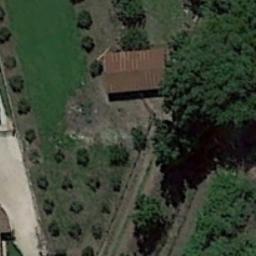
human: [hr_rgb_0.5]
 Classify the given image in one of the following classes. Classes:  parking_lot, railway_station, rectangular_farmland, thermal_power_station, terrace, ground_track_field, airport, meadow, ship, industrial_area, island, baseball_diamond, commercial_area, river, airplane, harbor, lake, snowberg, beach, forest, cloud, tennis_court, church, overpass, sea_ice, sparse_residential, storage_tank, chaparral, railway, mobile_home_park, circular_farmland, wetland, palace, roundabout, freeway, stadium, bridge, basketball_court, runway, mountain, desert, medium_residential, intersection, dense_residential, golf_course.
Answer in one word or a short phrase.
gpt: sparse_residential